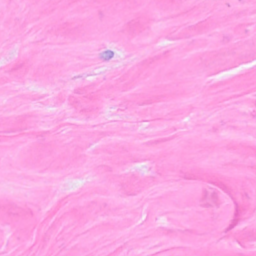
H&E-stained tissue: Breast